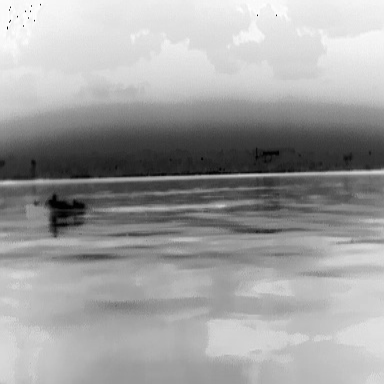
There is a warship in the infrared image.